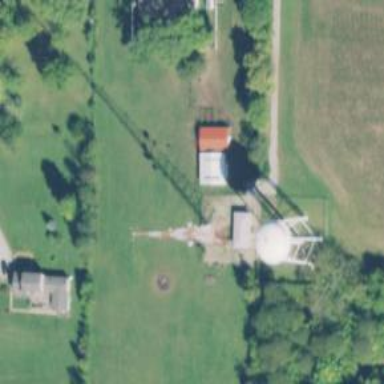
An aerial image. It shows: Mast structure.